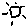
Label: sun